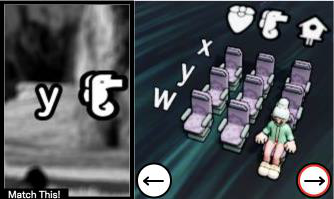
Task: seats
Answer: no